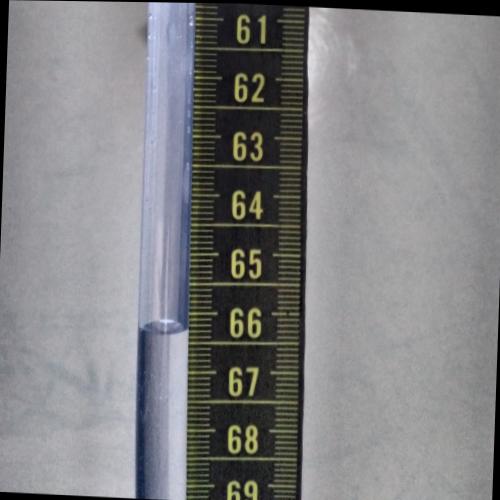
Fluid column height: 66.3 cm